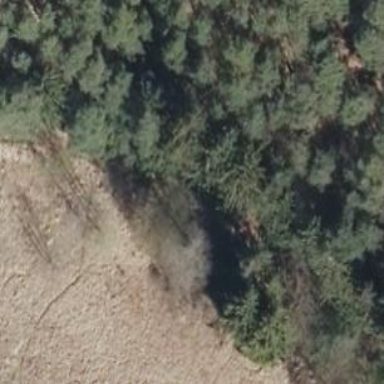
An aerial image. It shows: Hunting stand.